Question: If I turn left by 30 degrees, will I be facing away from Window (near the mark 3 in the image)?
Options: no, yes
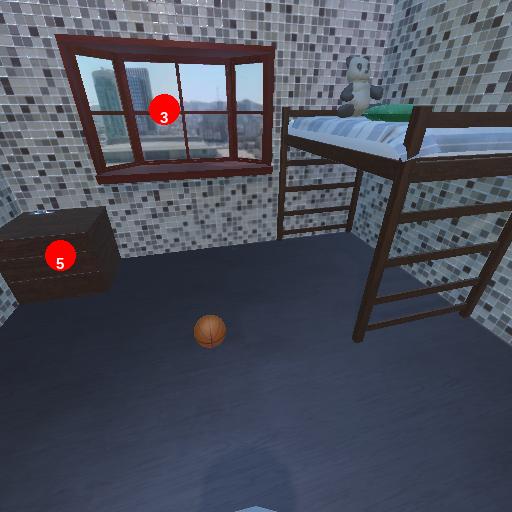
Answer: no